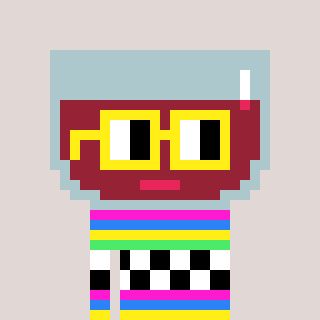
a pixel art character with square yellow glasses, a wine-shaped head and a magenta-colored body on a warm background